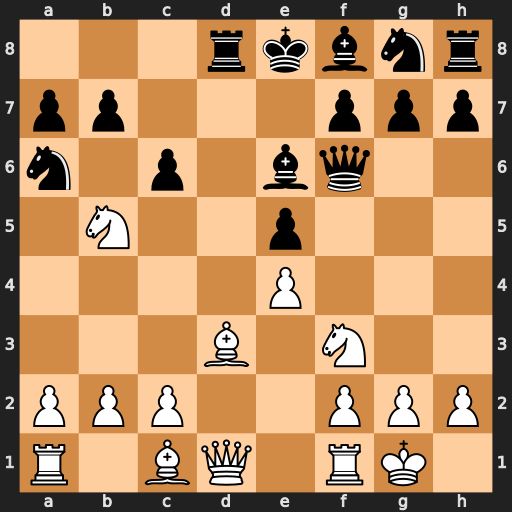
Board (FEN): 3rkbnr/pp3ppp/n1p1bq2/1N2p3/4P3/3B1N2/PPP2PPP/R1BQ1RK1
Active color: w
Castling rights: k
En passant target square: -
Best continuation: Bg5 Qg6 Bxd8